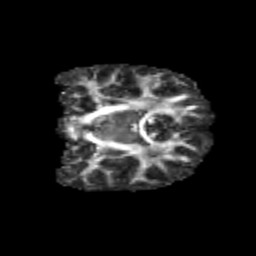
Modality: FA
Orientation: coronal
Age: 10
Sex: female
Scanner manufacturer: siemens
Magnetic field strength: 3 T
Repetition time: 3.8 s
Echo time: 0.07 s